Aerial crown-view tile of a tropical tree (Barro Colorado Island, Panama), acquired 20250818:
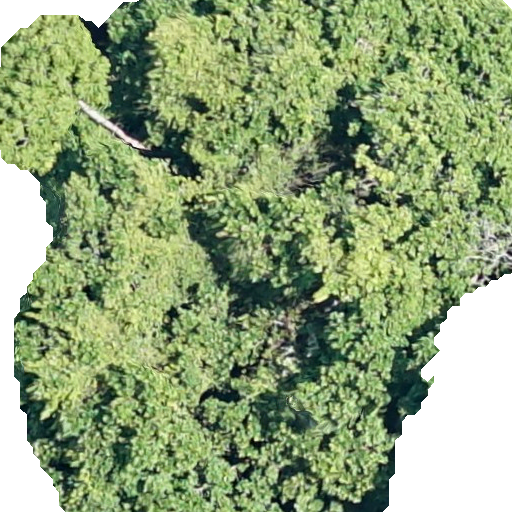
Species: Anacardium excelsum
GBIF accepted scientific name: Anacardium excelsum
Crown area: 377.874 m²